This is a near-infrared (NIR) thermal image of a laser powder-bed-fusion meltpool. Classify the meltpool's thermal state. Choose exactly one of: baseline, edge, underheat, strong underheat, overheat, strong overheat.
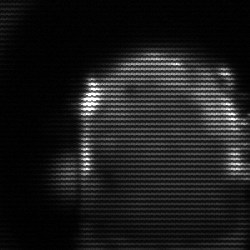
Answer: baseline